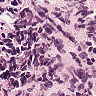
Metastatic tissue present: no